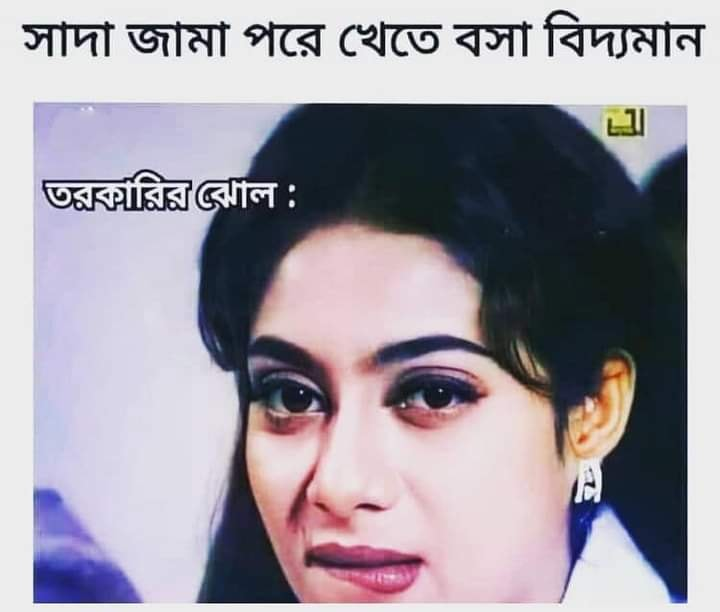
Text: সাদা জামা পরে খেতে বসা বিদ্যমান তরকারির ঝোল
Label: Non Hate